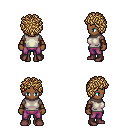
a pixel art fantasy rpg character, female body template, human, dark skin, white sleeveless shirt, magenta pants, blonde curly afro hairstyle, cloth bracers, maroon shoes, four views (front, back, left, right), 2x2 character sprite sheet, small pixel art, hard edges, no anti-aliasing